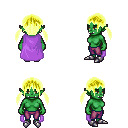
a pixel art fantasy rpg character, female body template, orc, green skin, lavender cape, magenta pants, gold twin-tailed hairstyle, metal boots, four views (front, back, left, right), 2x2 character sprite sheet, small pixel art, hard edges, no anti-aliasing